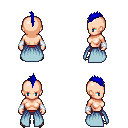
a pixel art fantasy rpg character, female body template, human, light skin, overskirt, red pants, blue mohawk hairstyle, white cloth bracers, gold boots, four views (front, back, left, right), 2x2 character sprite sheet, small pixel art, hard edges, no anti-aliasing